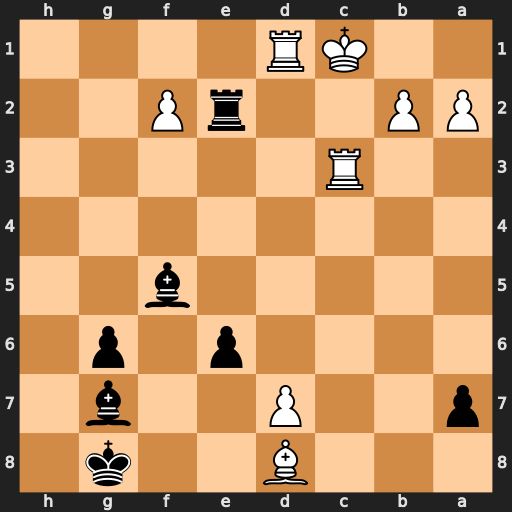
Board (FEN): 3B2k1/p2P2b1/4p1p1/5b2/8/2R5/PP2rP2/2KR4
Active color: b
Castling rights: -
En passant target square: -
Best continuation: Bh6+ Bg5 Bxg5+